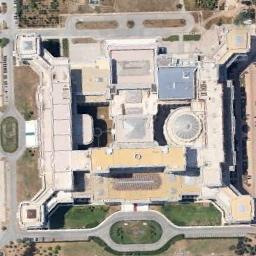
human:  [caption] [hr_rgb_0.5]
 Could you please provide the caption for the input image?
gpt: The white palace has a dome palace and other palaces .

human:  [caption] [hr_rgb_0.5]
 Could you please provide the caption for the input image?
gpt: Many buildings of different shapes and sizes are in the palace .

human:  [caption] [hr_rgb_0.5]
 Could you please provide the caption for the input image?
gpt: The palace is on the open place .

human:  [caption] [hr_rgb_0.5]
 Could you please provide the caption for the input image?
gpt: The palace was built in a forest .

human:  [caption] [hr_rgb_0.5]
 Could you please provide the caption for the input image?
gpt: There are some brown lawns around the palace with white and yellow roofs .